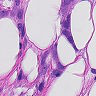
Metastatic tissue present: yes